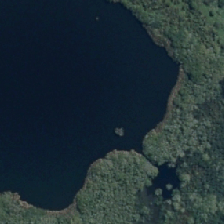
Land cover: lake_pond